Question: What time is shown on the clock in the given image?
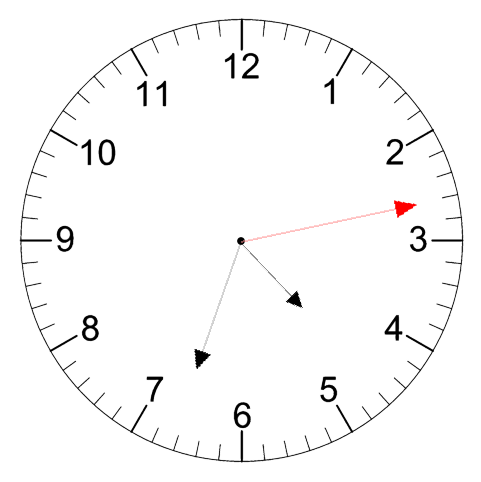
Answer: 04:33:13